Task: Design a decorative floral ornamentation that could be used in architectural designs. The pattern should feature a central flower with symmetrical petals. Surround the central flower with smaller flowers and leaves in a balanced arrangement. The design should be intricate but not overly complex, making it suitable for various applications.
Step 1784:
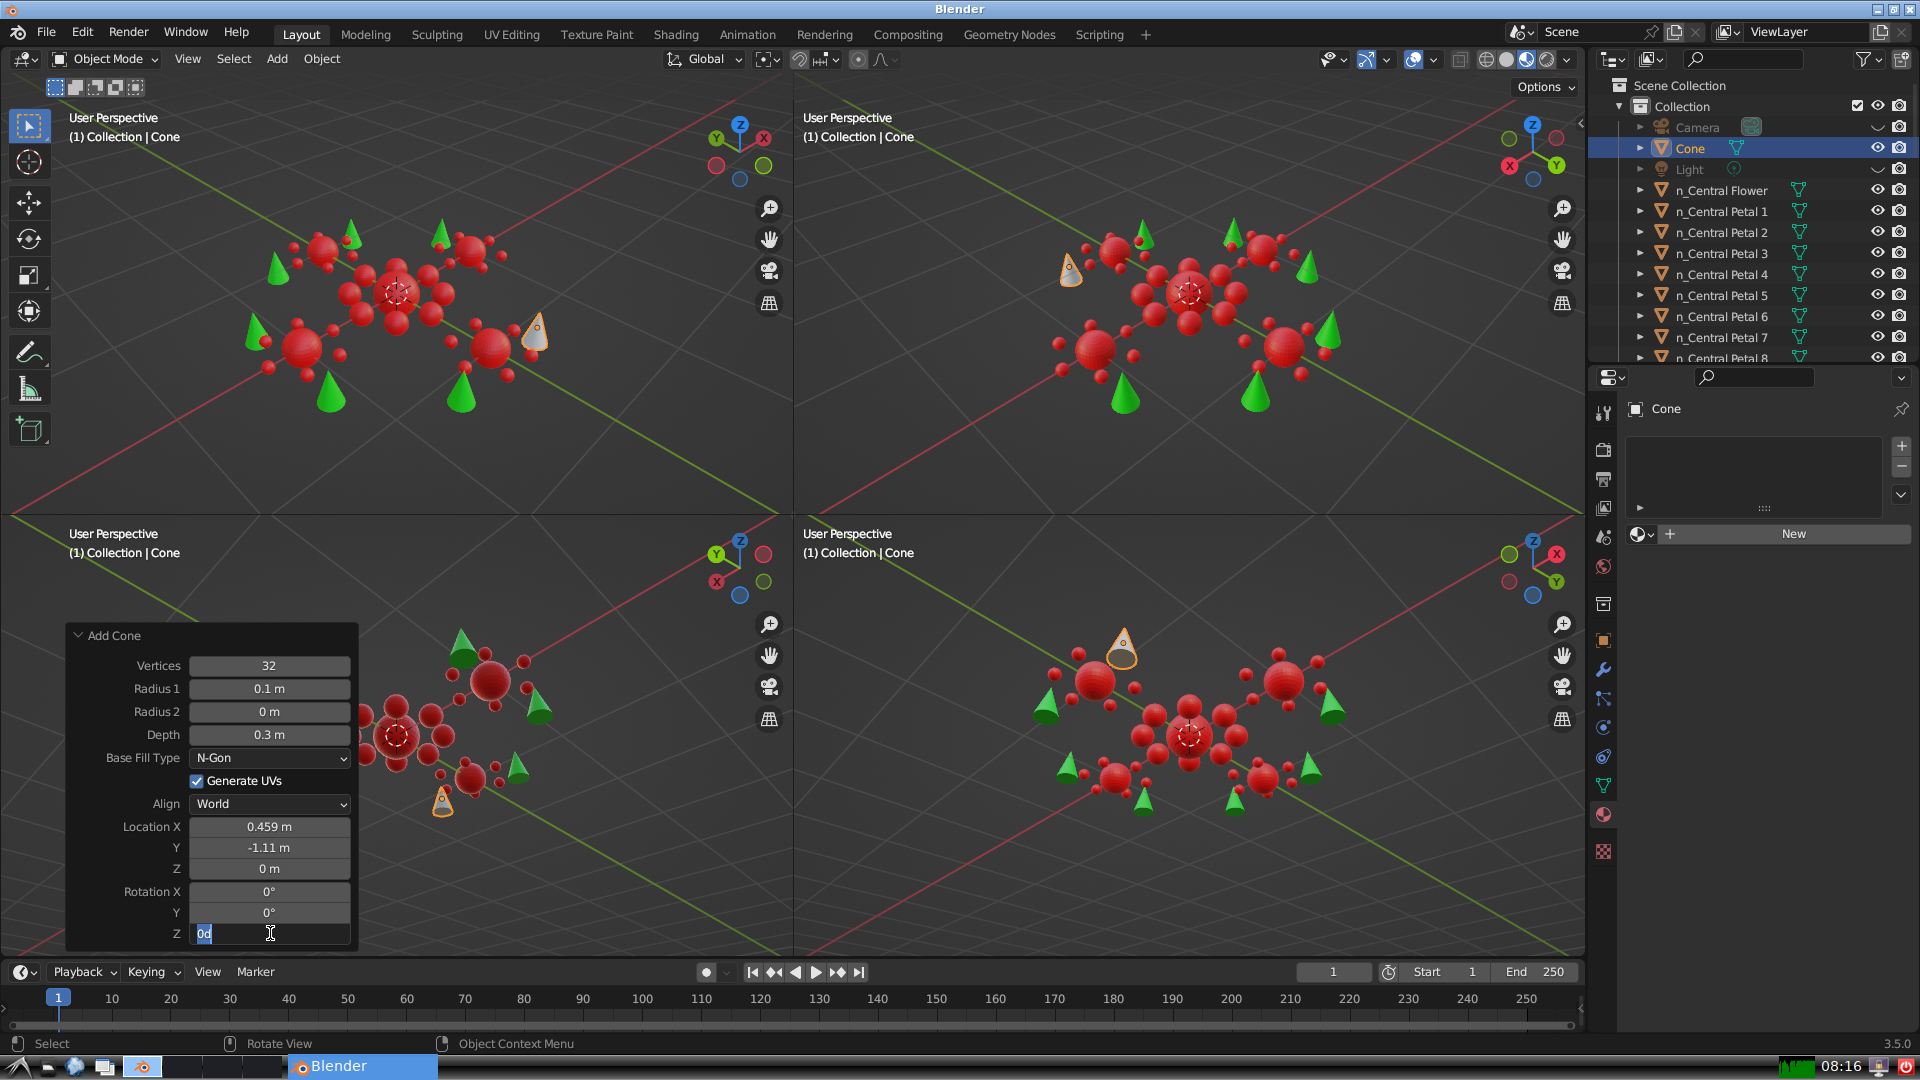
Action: input_text: 292.5